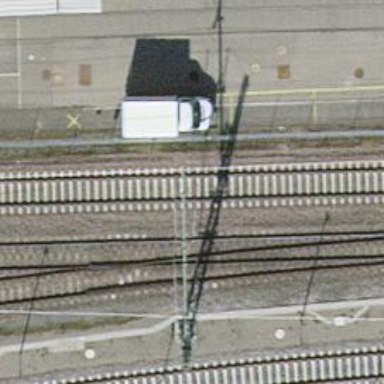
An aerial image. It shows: Railway signal.